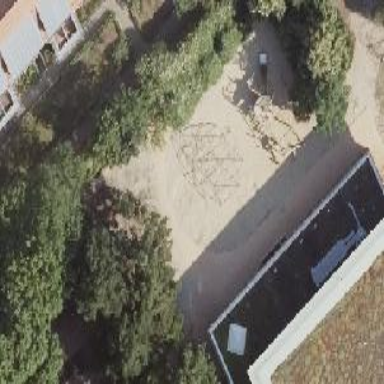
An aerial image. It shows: Playground featuring climbing frame designed with spiderweb theme.